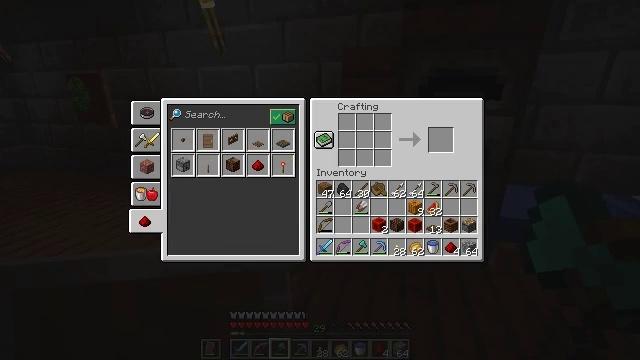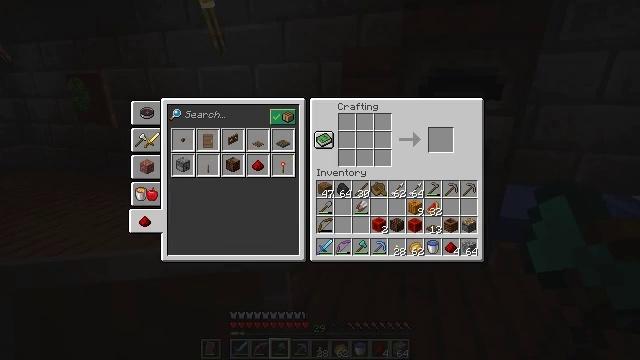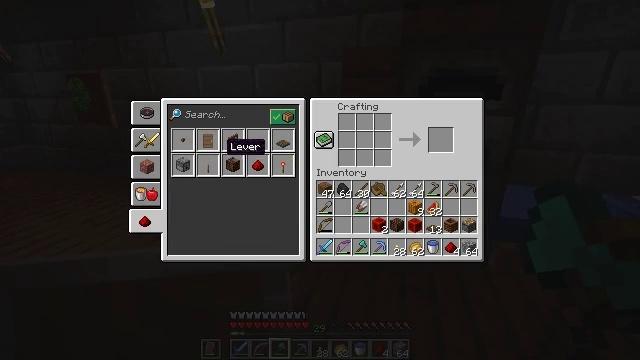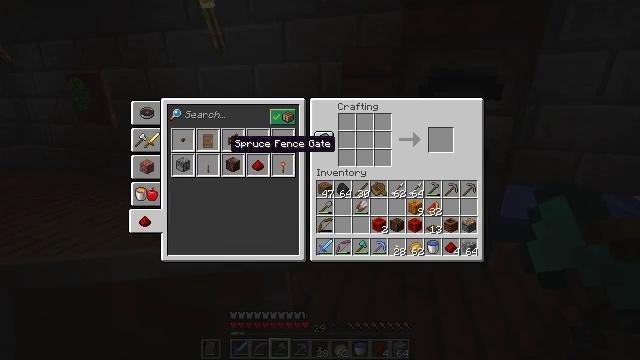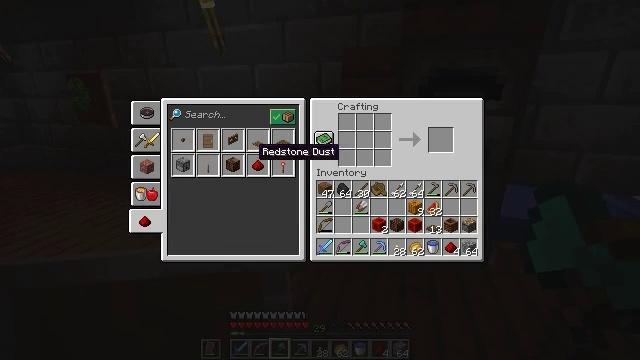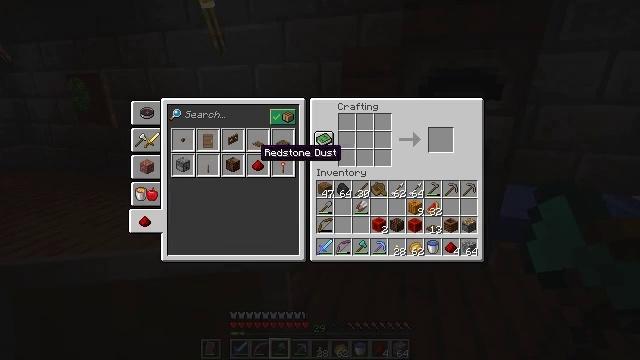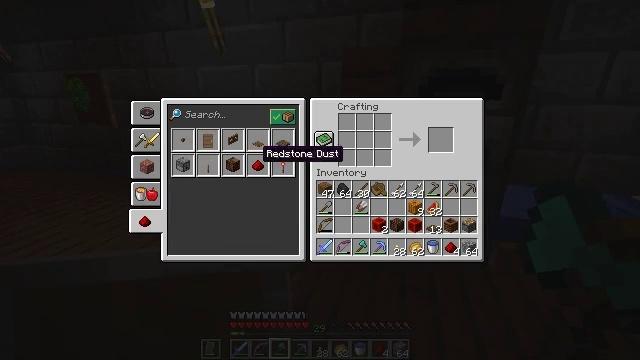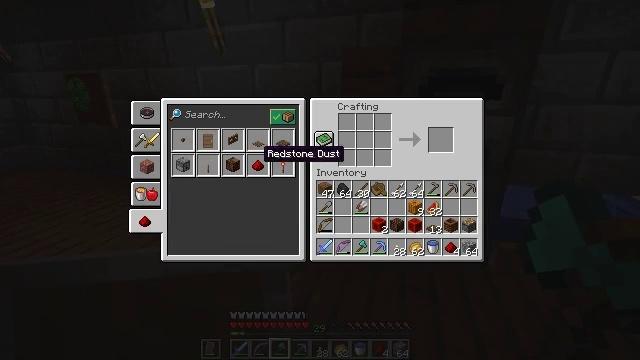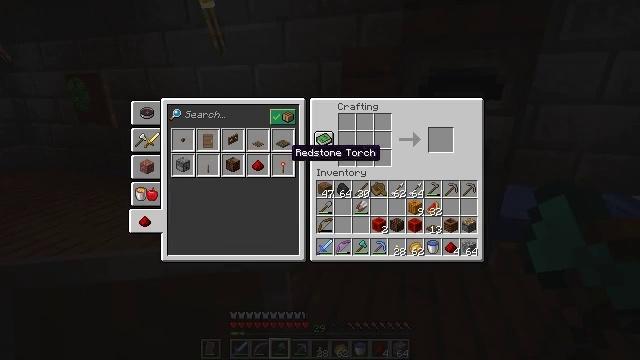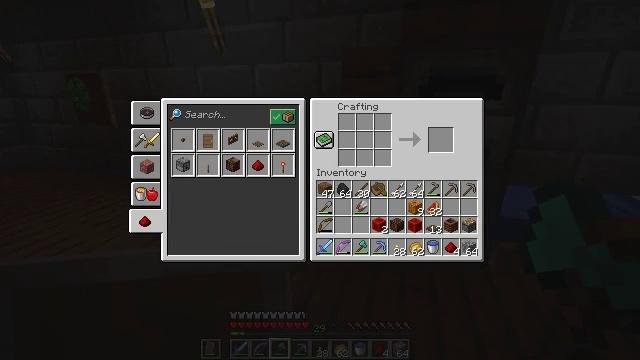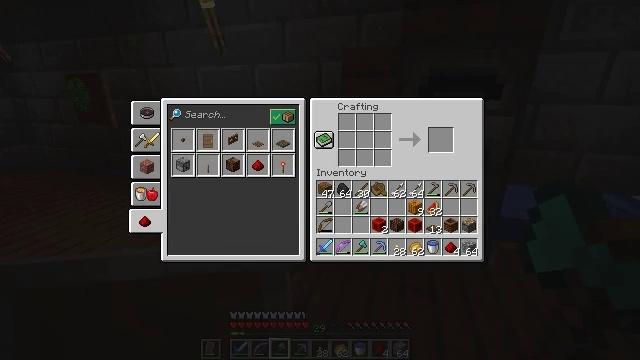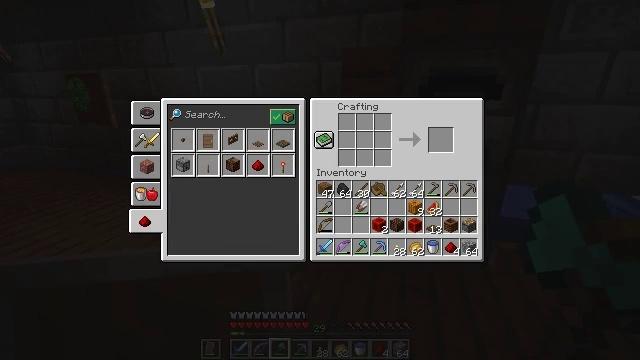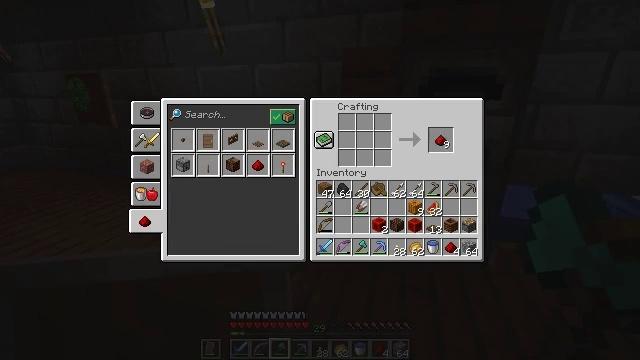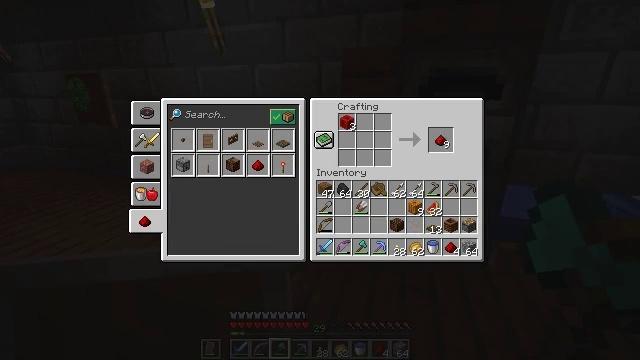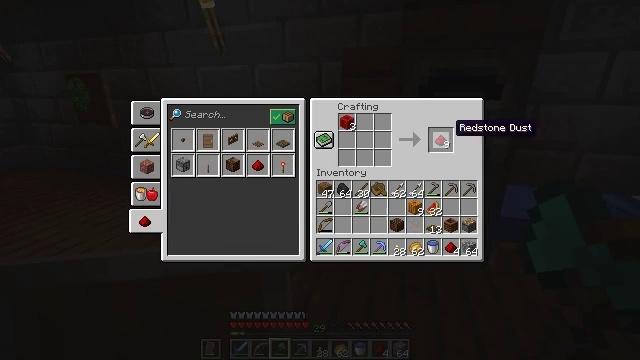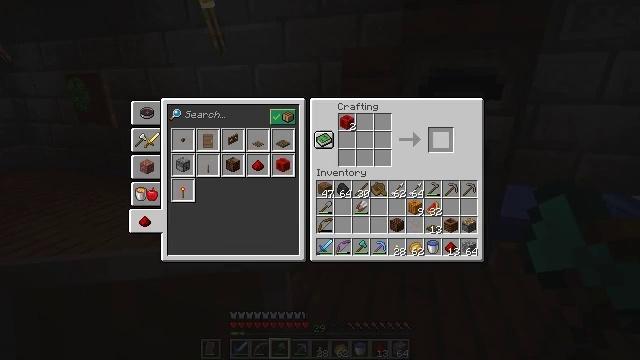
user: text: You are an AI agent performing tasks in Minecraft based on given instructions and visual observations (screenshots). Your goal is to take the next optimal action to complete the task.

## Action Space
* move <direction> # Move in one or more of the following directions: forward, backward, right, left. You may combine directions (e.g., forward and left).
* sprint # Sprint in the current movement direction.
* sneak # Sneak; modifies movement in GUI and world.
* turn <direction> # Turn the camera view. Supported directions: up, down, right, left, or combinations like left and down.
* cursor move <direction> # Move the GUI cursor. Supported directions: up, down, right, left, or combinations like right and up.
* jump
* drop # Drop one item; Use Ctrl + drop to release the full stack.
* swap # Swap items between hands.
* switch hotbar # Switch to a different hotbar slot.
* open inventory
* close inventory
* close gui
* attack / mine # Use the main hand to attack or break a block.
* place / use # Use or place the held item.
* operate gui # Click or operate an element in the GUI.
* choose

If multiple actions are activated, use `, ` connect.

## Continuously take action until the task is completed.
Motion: motion action
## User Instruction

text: Utilize a crafting table to create redstone.
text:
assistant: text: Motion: cursor move right and up
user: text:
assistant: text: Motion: sneak, cursor move right and up
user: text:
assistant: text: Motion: sneak
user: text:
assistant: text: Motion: sneak, cursor move right and down
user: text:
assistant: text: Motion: sneak
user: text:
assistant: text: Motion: sneak
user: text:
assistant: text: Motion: sneak, operate gui
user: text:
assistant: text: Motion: sneak, cursor move right, operate gui
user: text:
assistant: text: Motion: sneak, cursor move right and up
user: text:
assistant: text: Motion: sneak, cursor move right and up
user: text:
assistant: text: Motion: sneak
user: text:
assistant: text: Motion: sneak
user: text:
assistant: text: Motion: sneak, cursor move down
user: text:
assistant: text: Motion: sneak
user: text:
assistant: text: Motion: sneak, operate gui
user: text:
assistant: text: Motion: sneak, operate gui
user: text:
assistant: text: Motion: sneak
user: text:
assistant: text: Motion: sneak
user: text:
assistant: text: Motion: sneak, cursor move left and down
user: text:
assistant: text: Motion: sneak